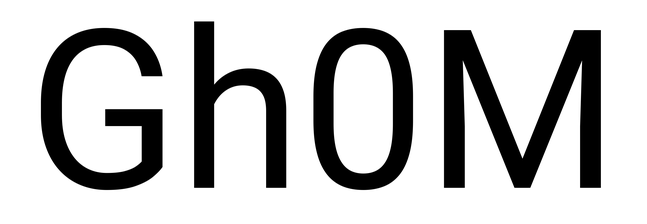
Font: Roboto_Regular